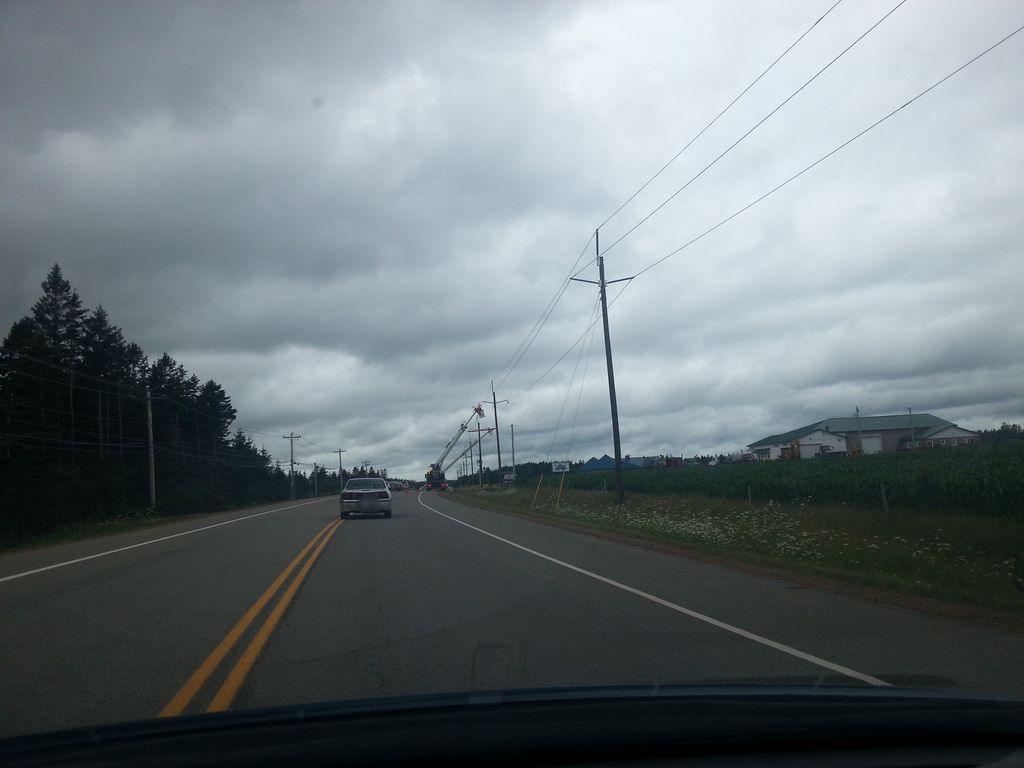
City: charlottetown